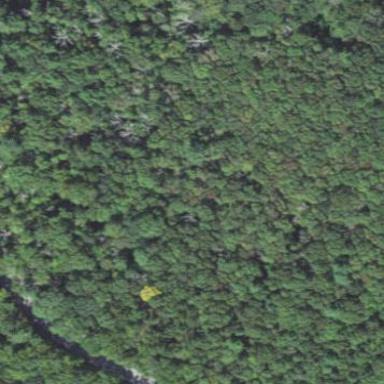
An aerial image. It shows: Mixed woodland with various types of leaves.